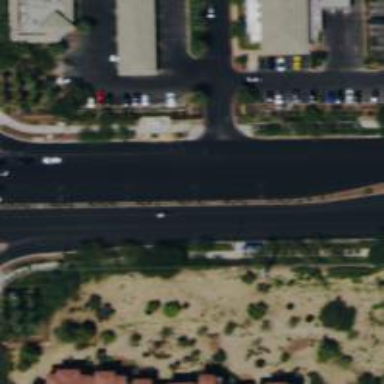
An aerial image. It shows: Primary road with asphalt surface.